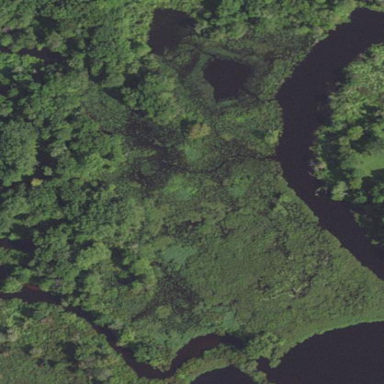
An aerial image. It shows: Marsh wetland.